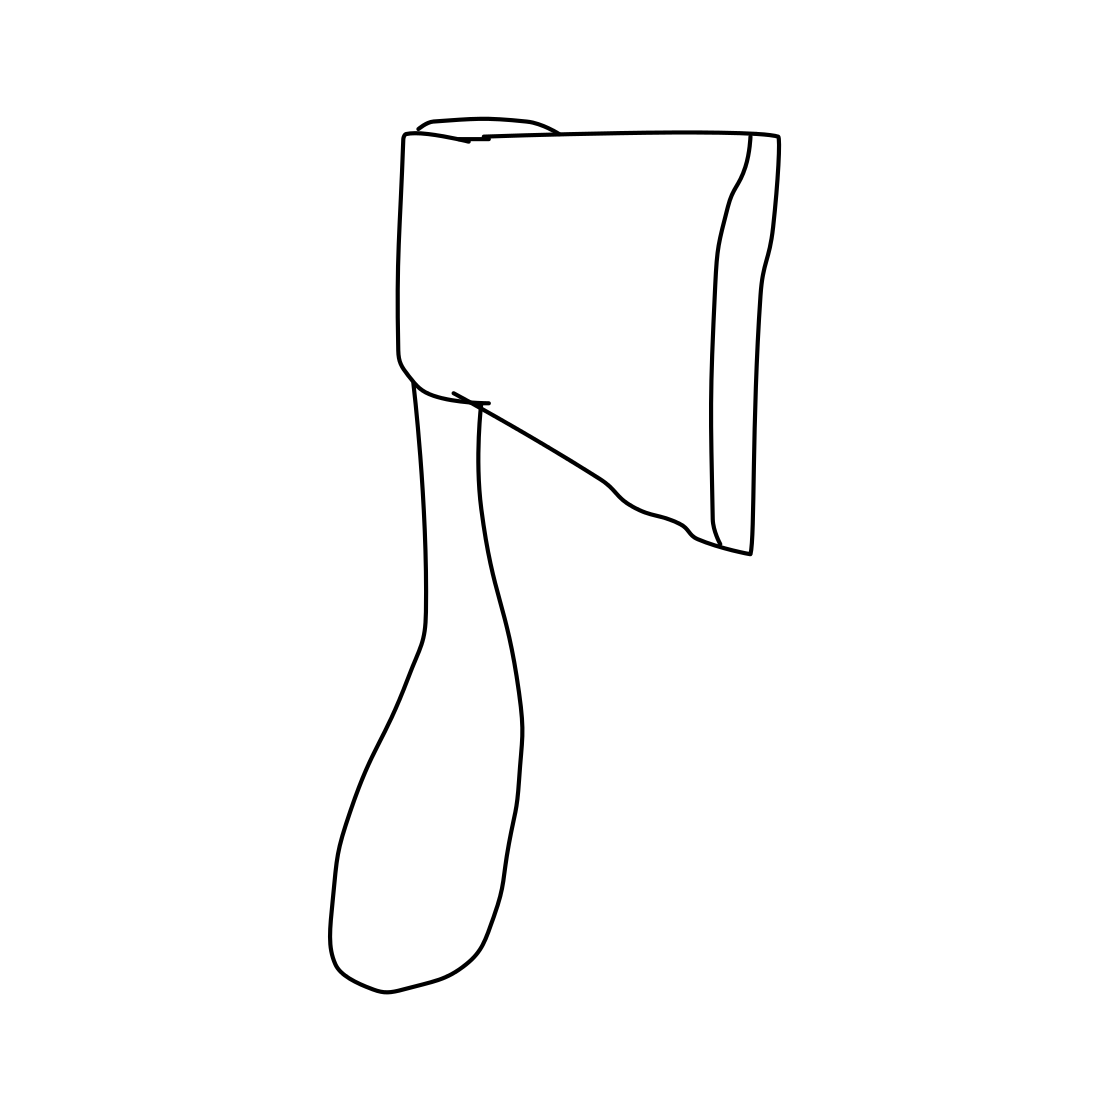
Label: axe